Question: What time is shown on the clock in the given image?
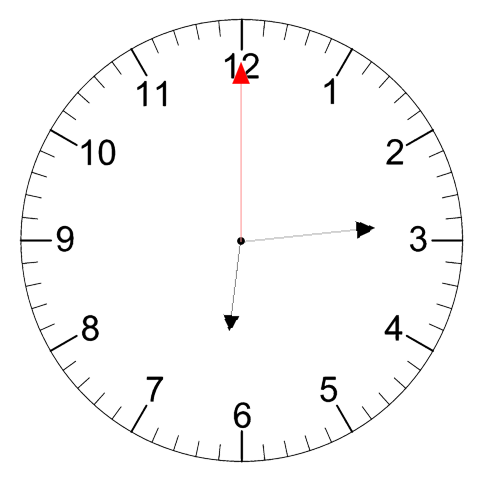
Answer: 06:14:00